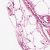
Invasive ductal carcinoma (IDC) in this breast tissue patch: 0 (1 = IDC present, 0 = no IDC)